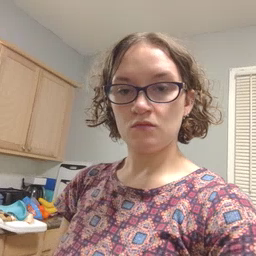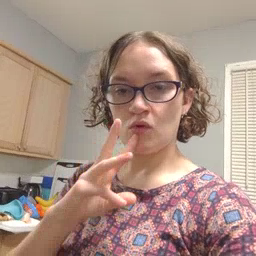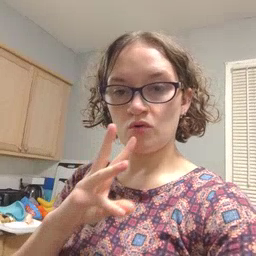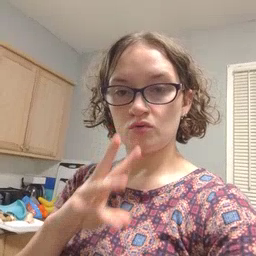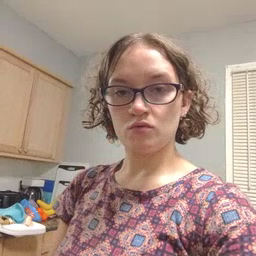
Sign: water